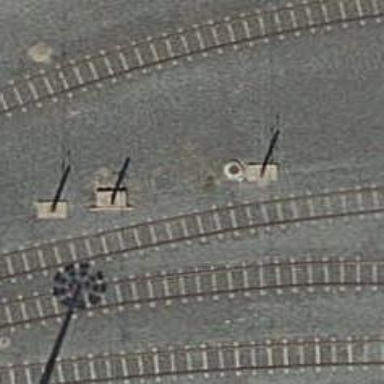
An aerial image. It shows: Yard with electrified contact lines.